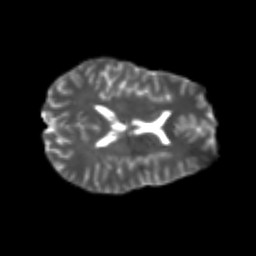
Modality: T2w
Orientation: axial
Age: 23
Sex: female
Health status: healthy
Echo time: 0.074 s